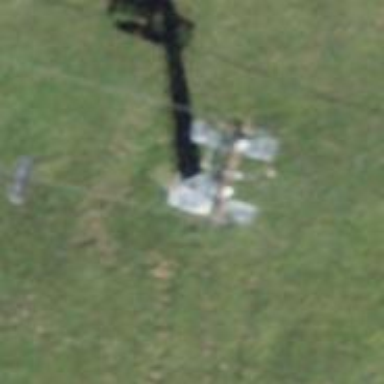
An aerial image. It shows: Pylon for aerialway.